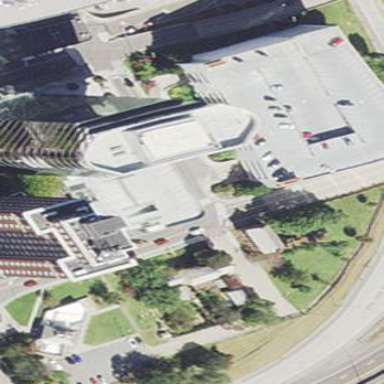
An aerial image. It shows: Multi-storey parking building.